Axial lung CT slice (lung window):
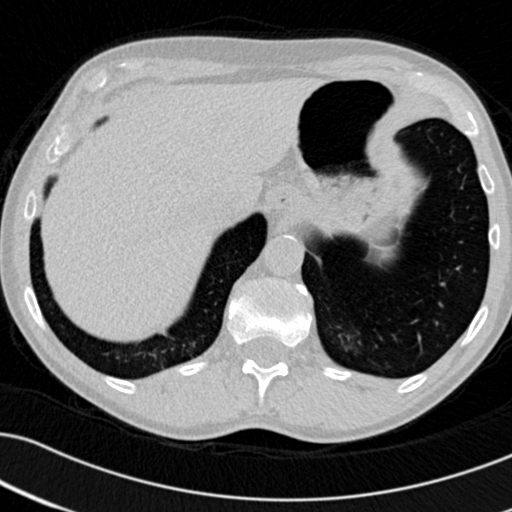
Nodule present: no